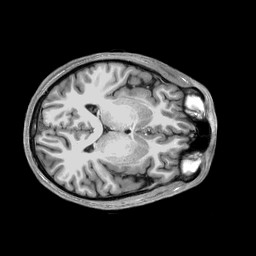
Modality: T1w
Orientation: coronal